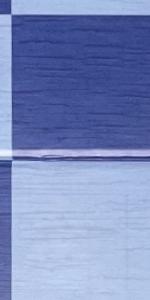
Label: Empty